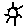
Label: sun